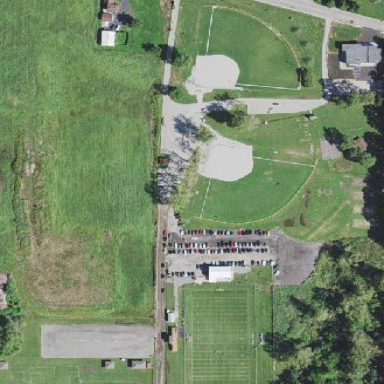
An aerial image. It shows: Park.